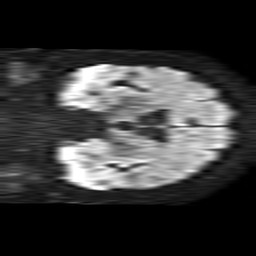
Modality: TRACE
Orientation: coronal
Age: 54
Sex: male
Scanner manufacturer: philips
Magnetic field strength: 1.5 T
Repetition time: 4.6 s
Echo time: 0.08517 s